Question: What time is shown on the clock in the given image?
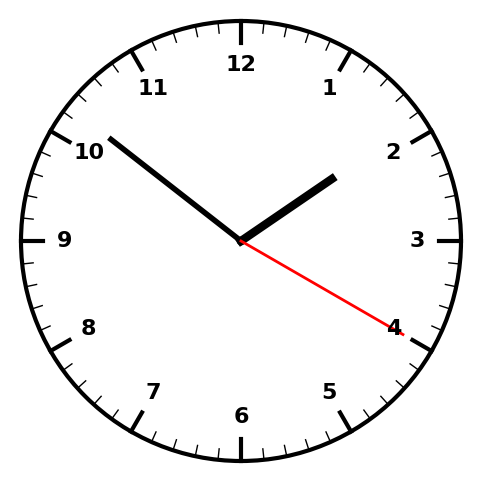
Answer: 01:51:20